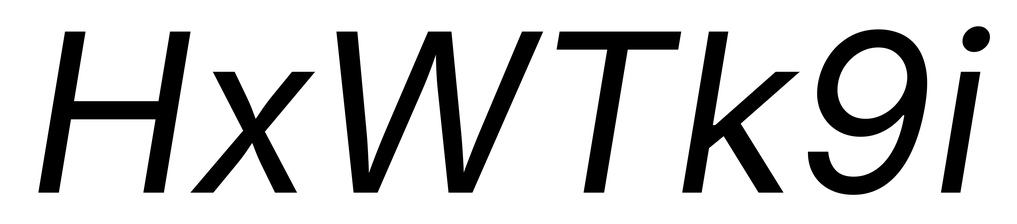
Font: Inter-Italic_Italic